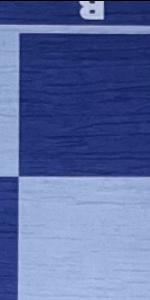
Label: Empty